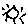
Label: sun